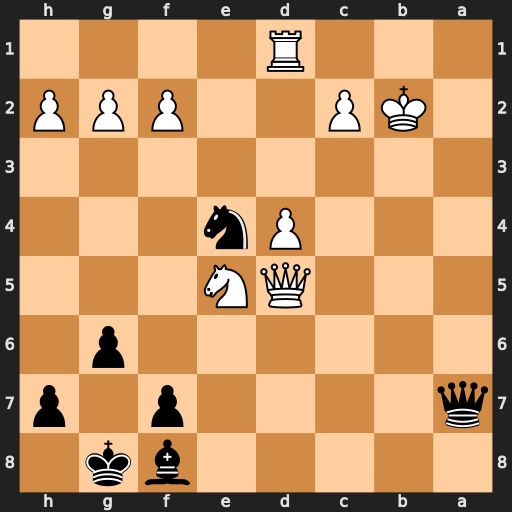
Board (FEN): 5bk1/q4p1p/6p1/3QN3/3Pn3/8/1KP2PPP/3R4
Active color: b
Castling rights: -
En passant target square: -
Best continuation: Qa3+ Kb1 Nc3#